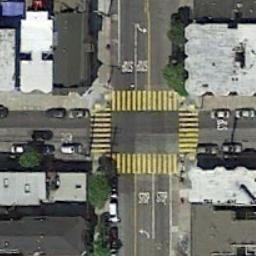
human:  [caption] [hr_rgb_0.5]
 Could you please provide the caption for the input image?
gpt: There are many moving and waiting vehicles on the road at the intersection, Many buildings and some trees around the intersection .

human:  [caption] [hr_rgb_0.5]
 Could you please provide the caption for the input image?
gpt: There are many buildings of different shapes and sizes beside the intersection .

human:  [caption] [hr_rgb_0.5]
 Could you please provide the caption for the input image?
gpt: An intersection with normal traffic is between some neatly arranged buildings .

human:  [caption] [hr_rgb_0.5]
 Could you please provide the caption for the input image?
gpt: There is a red house near the crossroads .

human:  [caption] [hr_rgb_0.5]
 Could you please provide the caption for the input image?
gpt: There are some gray buildings around the intersection with yellow crosswalks .